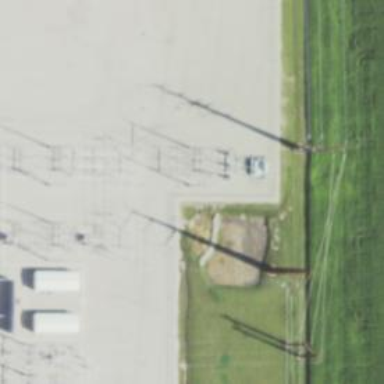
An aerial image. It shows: Switch for power supply.